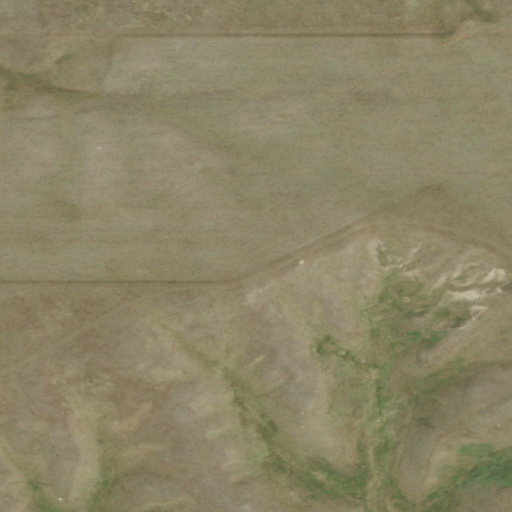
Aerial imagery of ridge(s) in North Dakota named Rocky Ridge containing grassland and shrub